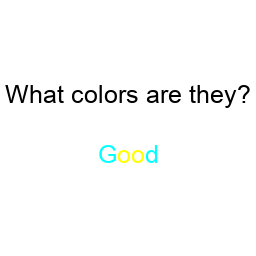
Color: cyan, yellow, yellow, cyan
Background color: white
Question text color: black